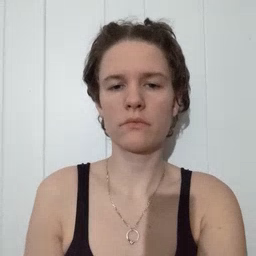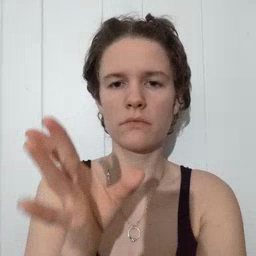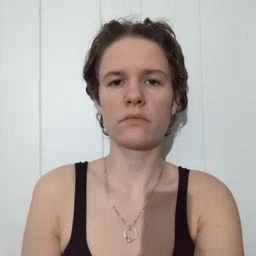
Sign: hate